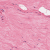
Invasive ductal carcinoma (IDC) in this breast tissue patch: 0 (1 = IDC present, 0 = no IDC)